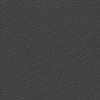
Atmospheric dust classification: not_dusty